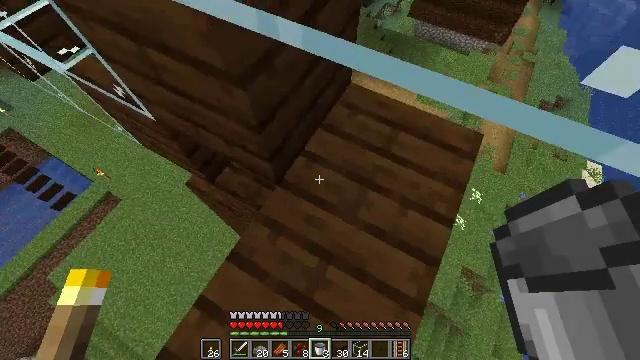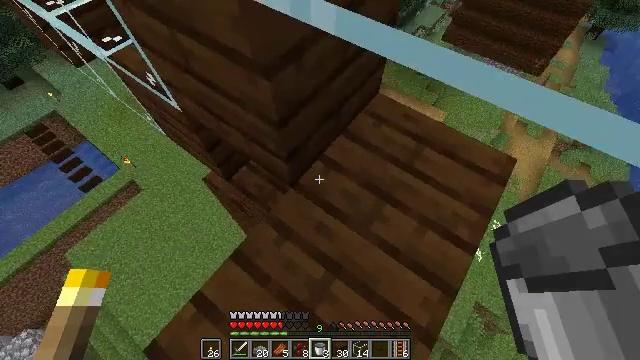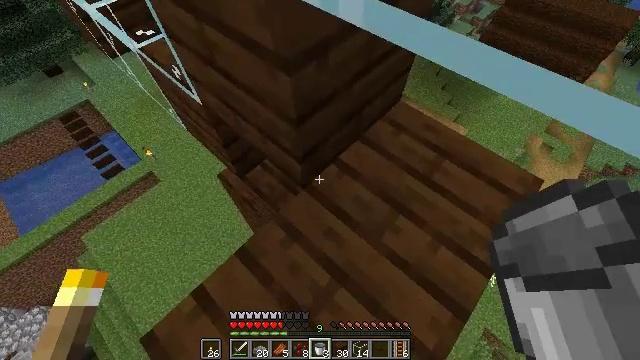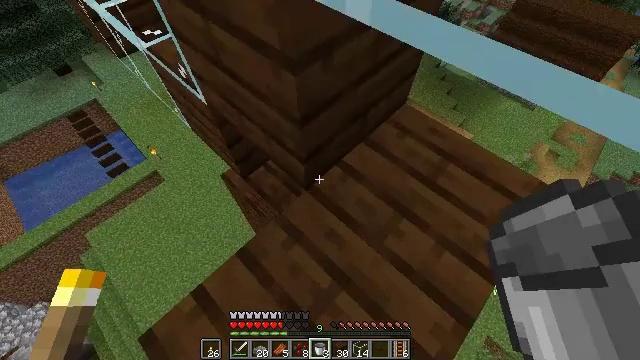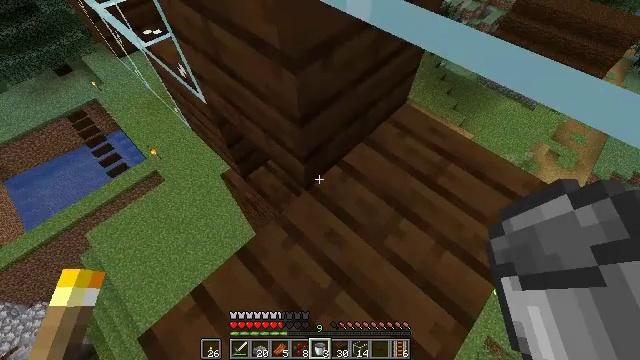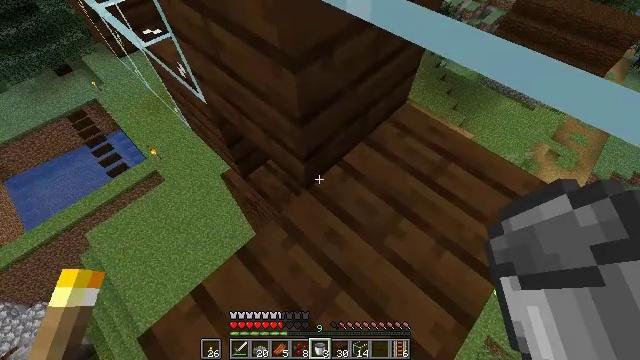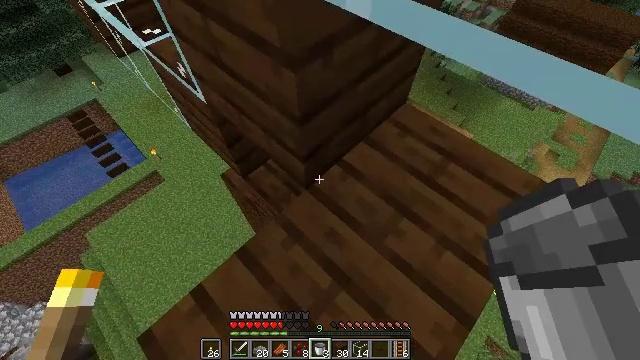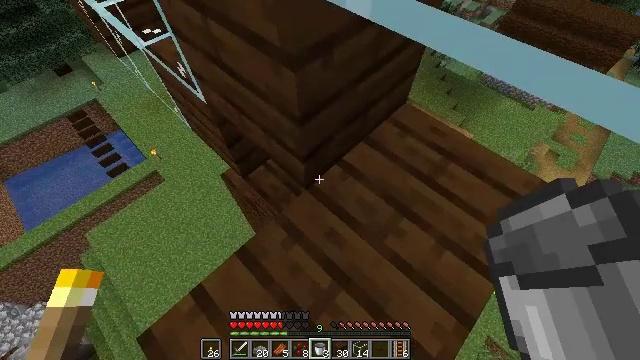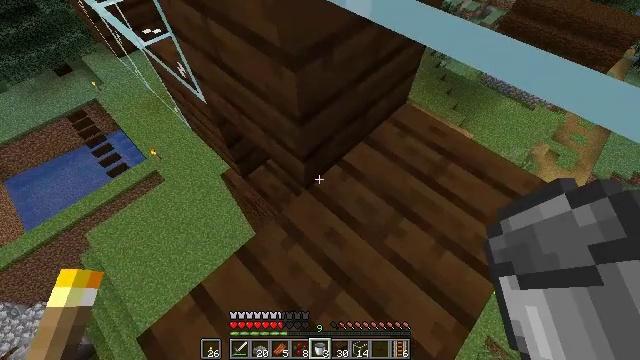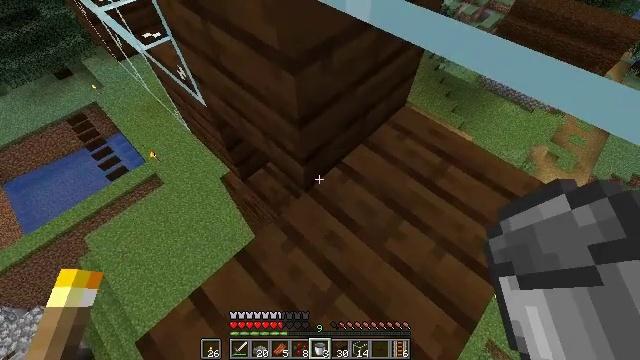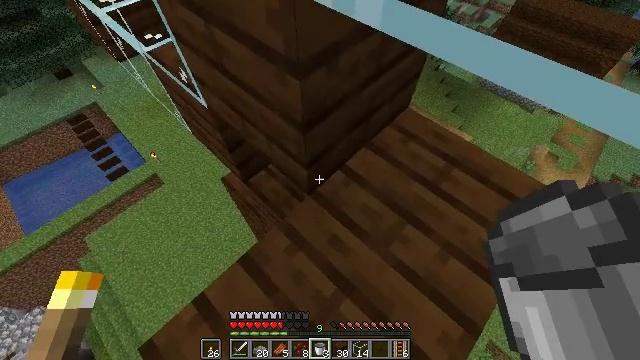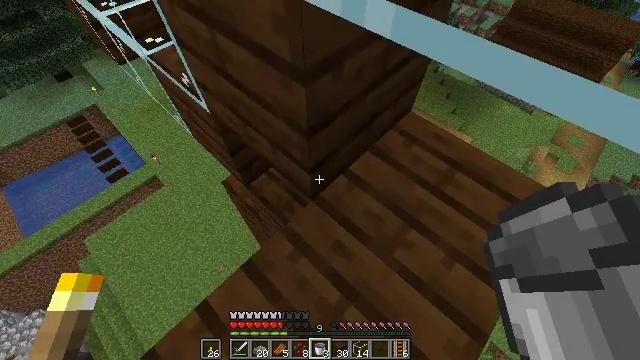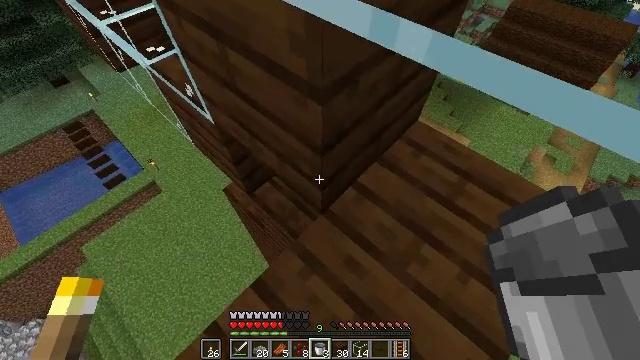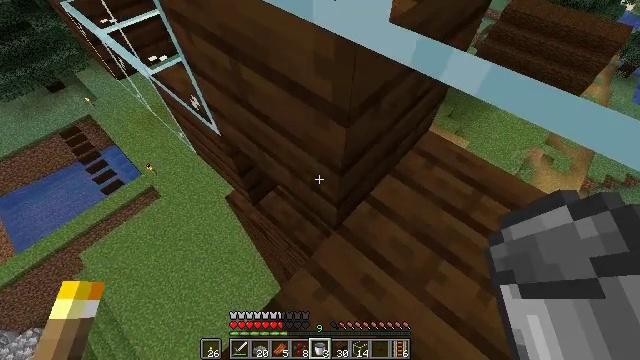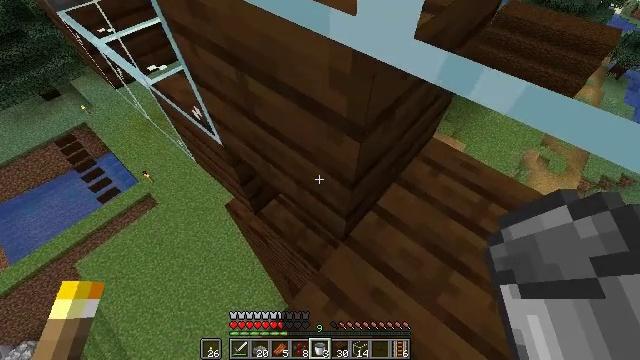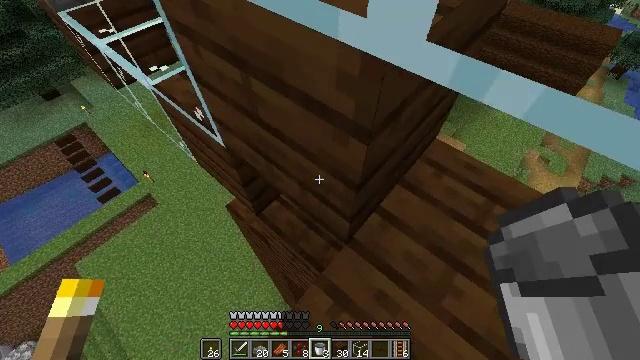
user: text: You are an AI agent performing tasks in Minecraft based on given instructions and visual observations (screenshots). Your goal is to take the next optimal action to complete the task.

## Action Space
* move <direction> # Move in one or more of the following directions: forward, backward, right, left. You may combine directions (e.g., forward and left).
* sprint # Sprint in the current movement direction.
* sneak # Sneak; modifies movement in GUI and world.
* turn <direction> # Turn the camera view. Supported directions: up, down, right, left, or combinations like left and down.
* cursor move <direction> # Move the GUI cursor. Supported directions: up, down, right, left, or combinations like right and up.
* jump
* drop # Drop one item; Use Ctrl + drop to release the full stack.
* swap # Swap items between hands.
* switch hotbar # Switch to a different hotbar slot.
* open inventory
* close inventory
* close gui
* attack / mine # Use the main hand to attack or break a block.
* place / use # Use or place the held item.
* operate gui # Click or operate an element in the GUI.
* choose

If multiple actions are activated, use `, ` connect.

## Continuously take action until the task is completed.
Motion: motion action
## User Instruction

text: Break the existing dark oak planks.
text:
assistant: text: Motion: sneak, turn left and up
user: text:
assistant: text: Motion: sneak, turn left and up
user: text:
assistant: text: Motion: sneak, turn left
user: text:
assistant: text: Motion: sneak
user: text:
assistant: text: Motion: sneak
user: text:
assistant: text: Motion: sneak
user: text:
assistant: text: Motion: sneak
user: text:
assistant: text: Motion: sneak
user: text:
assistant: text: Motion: sneak
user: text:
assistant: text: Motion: move forward and move left, sneak
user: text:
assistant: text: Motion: move forward and move left, sneak
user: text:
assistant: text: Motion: move forward and move left, sneak
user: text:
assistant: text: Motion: move forward and move left, sneak
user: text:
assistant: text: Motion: sneak, turn right
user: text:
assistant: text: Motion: sneak
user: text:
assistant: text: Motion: sneak, attack / mine
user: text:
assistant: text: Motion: sneak, attack / mine
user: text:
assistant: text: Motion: sneak, attack / mine
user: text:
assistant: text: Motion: sneak, attack / mine
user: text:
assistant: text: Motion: sneak, attack / mine
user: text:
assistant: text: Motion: sneak, attack / mine
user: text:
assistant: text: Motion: sneak, attack / mine
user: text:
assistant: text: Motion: sneak, attack / mine
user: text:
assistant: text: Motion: sneak, attack / mine
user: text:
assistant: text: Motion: sneak, attack / mine
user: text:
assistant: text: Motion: sneak, attack / mine
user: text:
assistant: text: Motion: sneak, attack / mine
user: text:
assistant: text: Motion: sneak, attack / mine
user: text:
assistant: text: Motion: sneak, attack / mine
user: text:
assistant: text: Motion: sneak, attack / mine